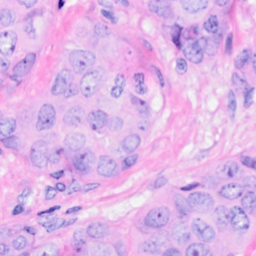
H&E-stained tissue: Breast